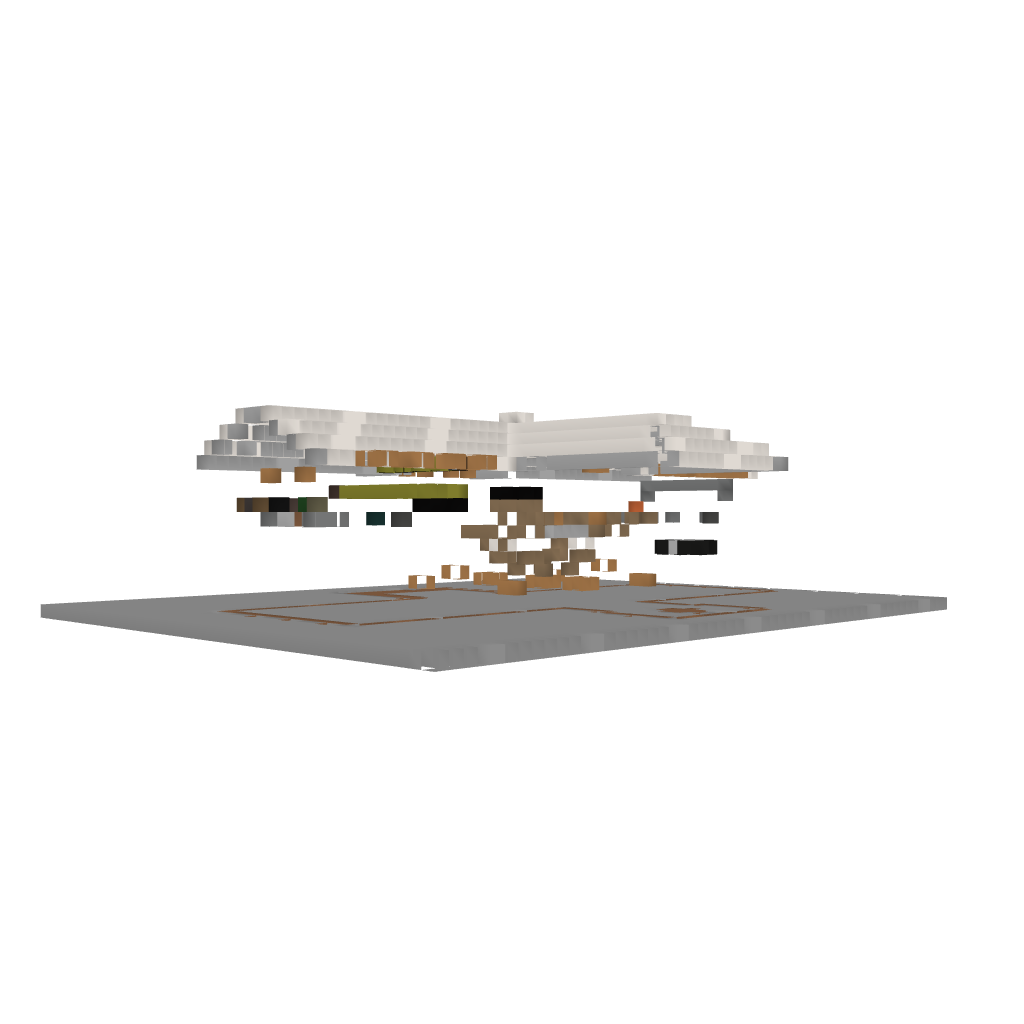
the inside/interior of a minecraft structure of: Quartz Mansion